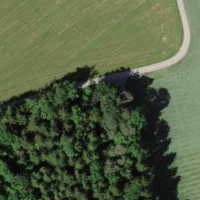
EUNIS habitat code: 25
Species observed at this site:
Hedera helix